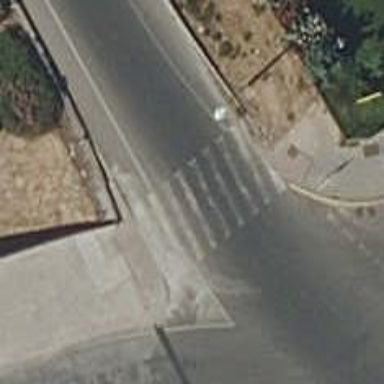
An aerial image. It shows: Uncontrolled zebra crossing on the road.